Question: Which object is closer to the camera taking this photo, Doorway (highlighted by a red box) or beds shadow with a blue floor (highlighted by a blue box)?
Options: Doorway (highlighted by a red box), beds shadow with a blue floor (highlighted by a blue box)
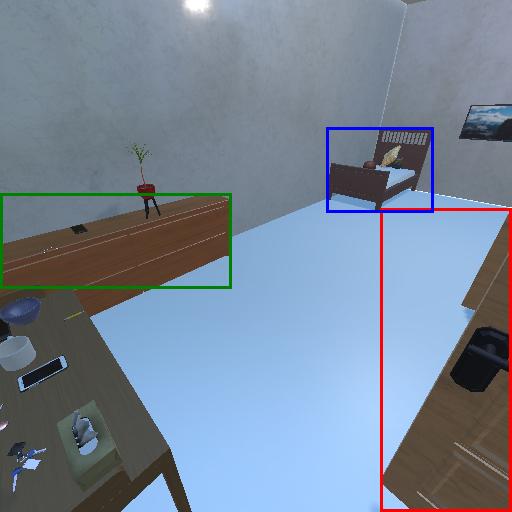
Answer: Doorway (highlighted by a red box)